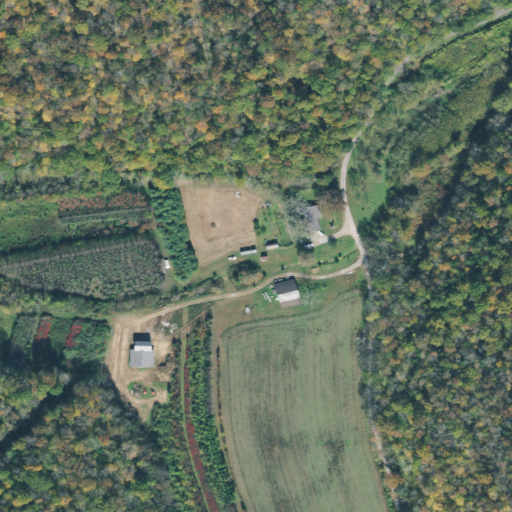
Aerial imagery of valley in Tennessee named Lick Hollow containing deciduous forest, pasture, and open development